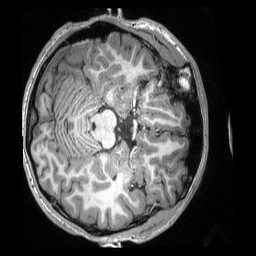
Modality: T1w
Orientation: axial
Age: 20
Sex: male
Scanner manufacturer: siemens
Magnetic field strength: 3 T
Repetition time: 2.3 s
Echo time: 0.00308 s